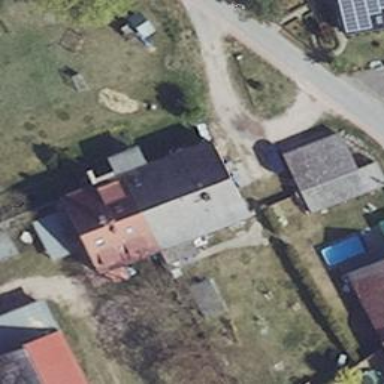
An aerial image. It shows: Semidetached house.